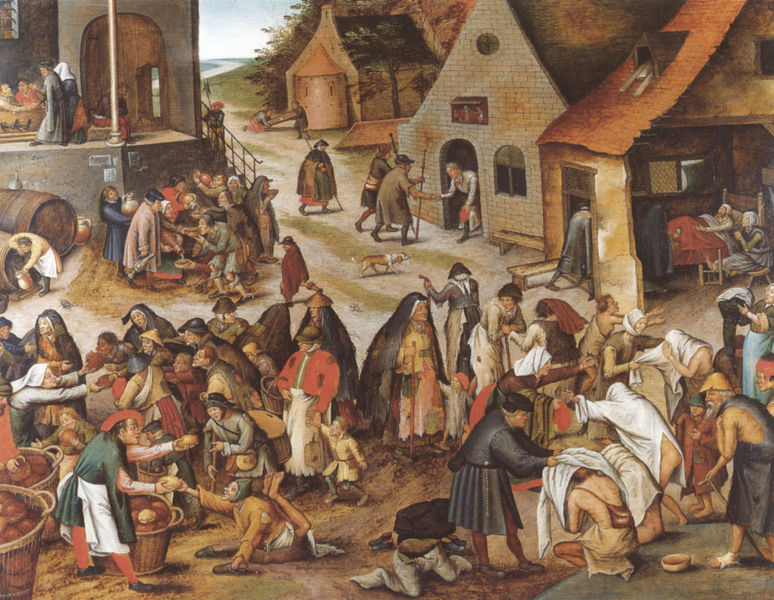
Titel: Die sieben Werke der Barmherzigkeit
Künstler: Pieter d.J. Brueghel
Institution: Ulm, Deutsches Brotmuseum
Schlagwörter: blau, gemälde, mann, frauen, menschen, stadt, fenster, frau, hut, hüte, straße, säule, tür, dach, haus, hund, hunde, rot, weg, hemd, arm, arme, schüssel, steine, niederlande, häuser, land, kind, bauern, kinder, turm, chaos, krug, äpfel, ort, körbe, dorf, markt, platz, bank, treppe, essen, kopftuch, bett, korb, brot, laken, bauer, fugen, krank, lumpen, scheune, nonne, bäcker, ruinen, fass, arzt, menschenmenge, leben, mauern, kartoffeln, krankheit, wanderer, mittelalter, bettler, breughel, fässer, armut, sklaven, bruegel, brueghel, brötchen, armenspeisung, speisung, pest, keben, heilender